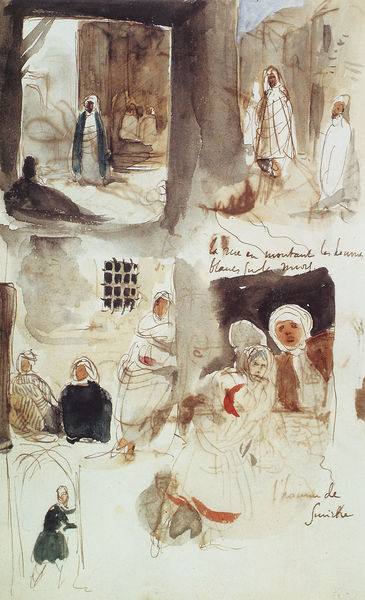
Titel: Nordafrikanisches und spanisches Album
Künstler: Eugène Delacroix
Institution: Paris, Musée du Louvre
Schlagwörter: blau, gruppe, mann, schatten, weiß, aquarell, frauen, menschen, sitzen, stadt, braun, fenster, frau, männer, schwarz, skizze, strasse, tür, zeichnung, haus, rot, tuch, beige, gespräch, malerei, arm, geschichte, kleidung, häuser, gitter, mantel, personen, schrift, bogen, studie, mauer, streifen, tor, tusche, wasserfarben, orient, text, entwurf, fenstergitter, jesus, mauern, bettler, israel, turban, gebälk, maurisch, aba